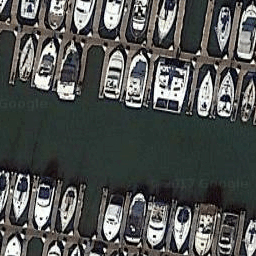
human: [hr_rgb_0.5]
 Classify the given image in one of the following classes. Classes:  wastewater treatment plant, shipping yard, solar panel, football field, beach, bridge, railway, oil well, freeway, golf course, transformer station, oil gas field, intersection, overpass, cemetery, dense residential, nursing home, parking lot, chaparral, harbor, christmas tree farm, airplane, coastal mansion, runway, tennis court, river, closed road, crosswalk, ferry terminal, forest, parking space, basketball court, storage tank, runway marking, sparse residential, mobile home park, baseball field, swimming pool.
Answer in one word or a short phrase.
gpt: harbor